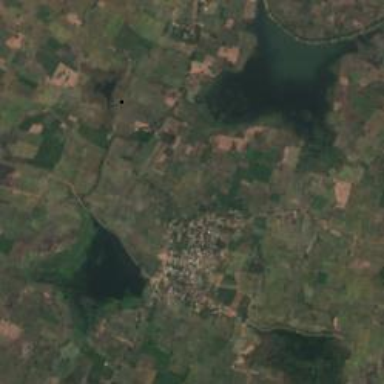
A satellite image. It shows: Village area.